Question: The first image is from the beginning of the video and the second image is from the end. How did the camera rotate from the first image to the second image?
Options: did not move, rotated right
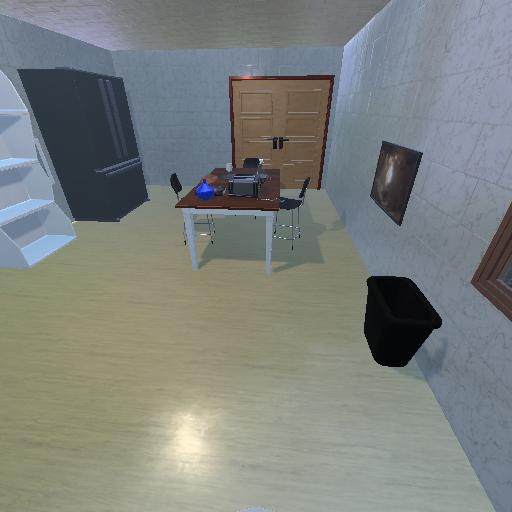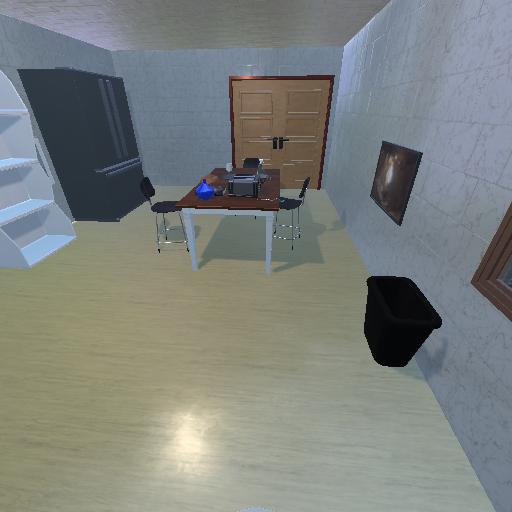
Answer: did not move